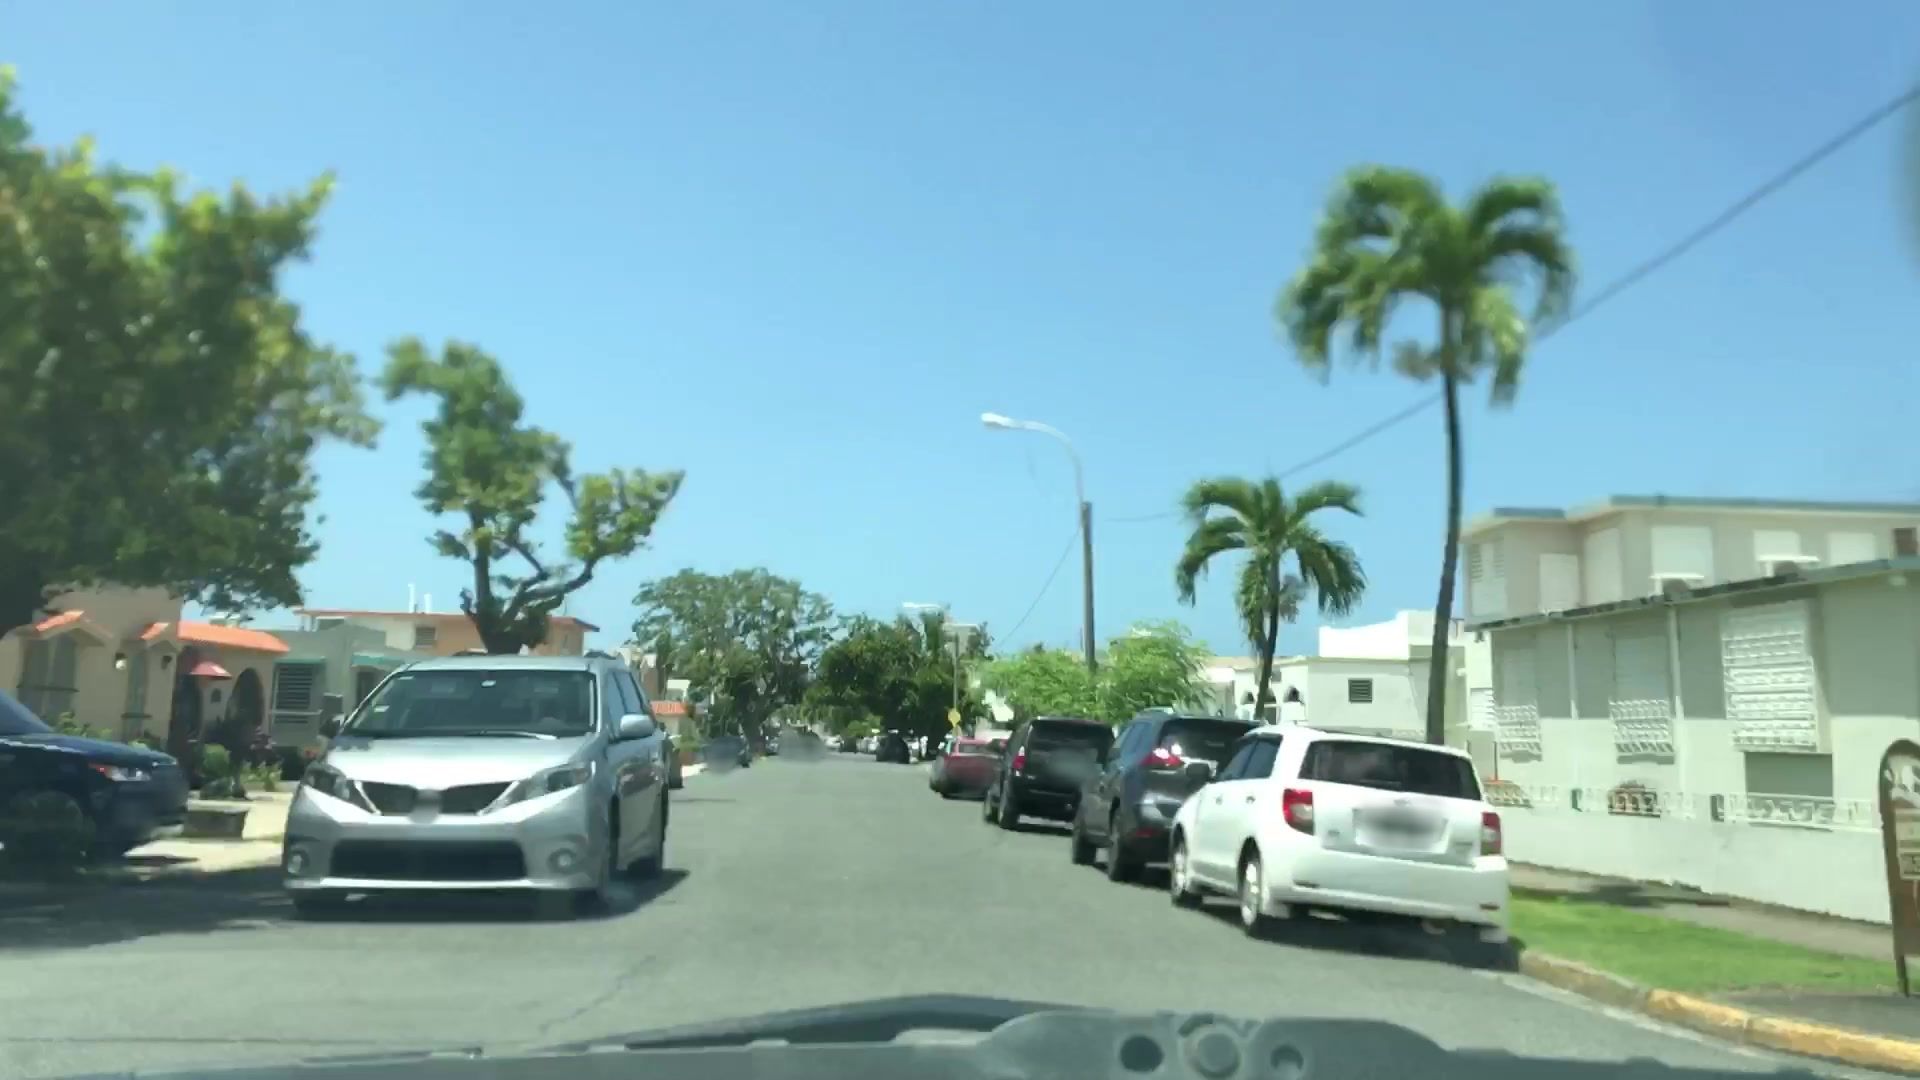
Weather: clear
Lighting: day
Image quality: good
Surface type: driving surface
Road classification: residential
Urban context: urban centre
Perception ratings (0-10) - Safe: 5.64, Lively: 7.87, Beautiful: 6.91, Boring: 2.64, Depressing: 3.54, Wealthy: 8.05